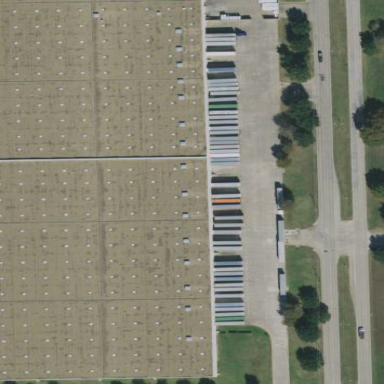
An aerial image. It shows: Warehouse.